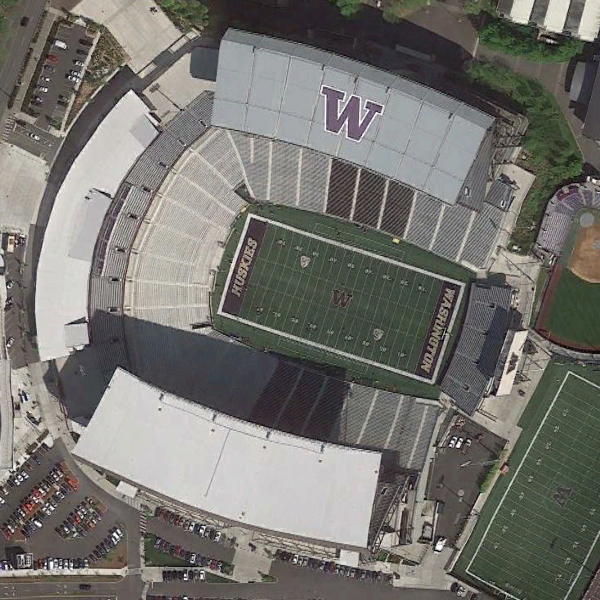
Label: Stadium